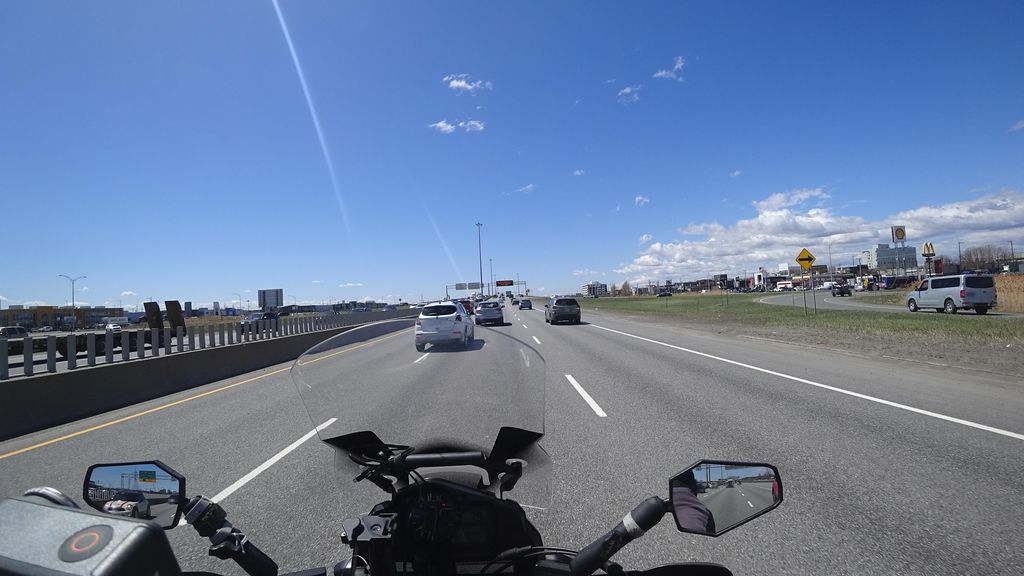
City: quebec_city